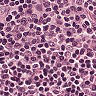
Metastatic tissue present: no